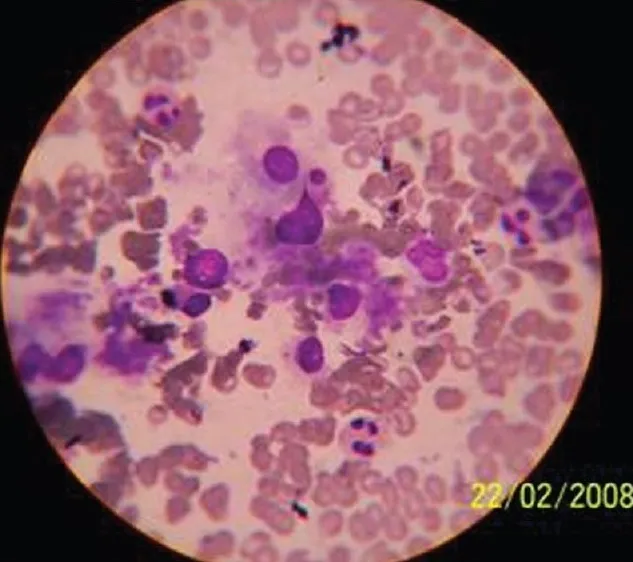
Fine-needle aspiration cytology of the left adrenal mass showing carcinomatous cells.
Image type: pathology (giemsa)